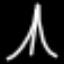
Label: The Eiffel Tower